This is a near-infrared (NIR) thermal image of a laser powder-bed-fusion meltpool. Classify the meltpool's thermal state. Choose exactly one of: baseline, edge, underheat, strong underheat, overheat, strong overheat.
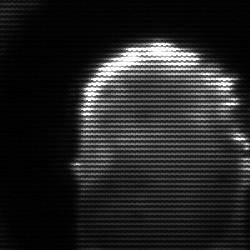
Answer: baseline